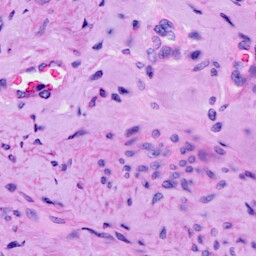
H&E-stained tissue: Cervix